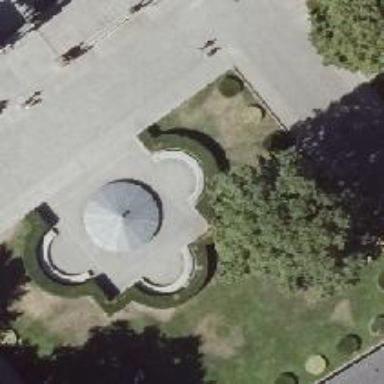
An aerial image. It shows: Square.